Interaction volume radius: 5 \u00c5
Interaction volume height: 10 \u00c5
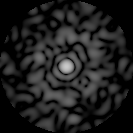
Disorder parameter: 0.8858